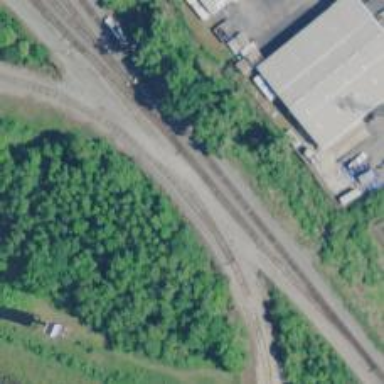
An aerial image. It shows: Railway spur service.